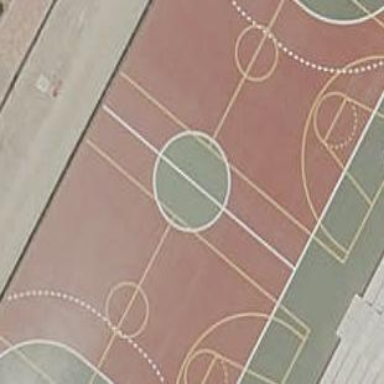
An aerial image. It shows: Sports pitch suitable for futsal and basketball activities.